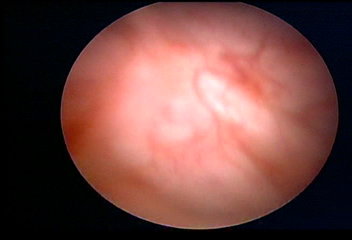
Modality: WLC
Class: Normal mucosa
Bladder cancer association: No